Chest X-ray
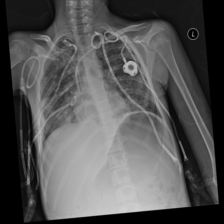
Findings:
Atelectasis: negative
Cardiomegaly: negative
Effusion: negative
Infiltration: negative
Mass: negative
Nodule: negative
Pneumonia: negative
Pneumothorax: positive
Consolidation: negative
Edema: negative
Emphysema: negative
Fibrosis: negative
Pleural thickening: negative
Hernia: negative